Question:
Hi, i have added the search portlet to my portal. As you can see, the default value of number of results shown per page is 20. I want to change this size to 5. Ho do i change it?
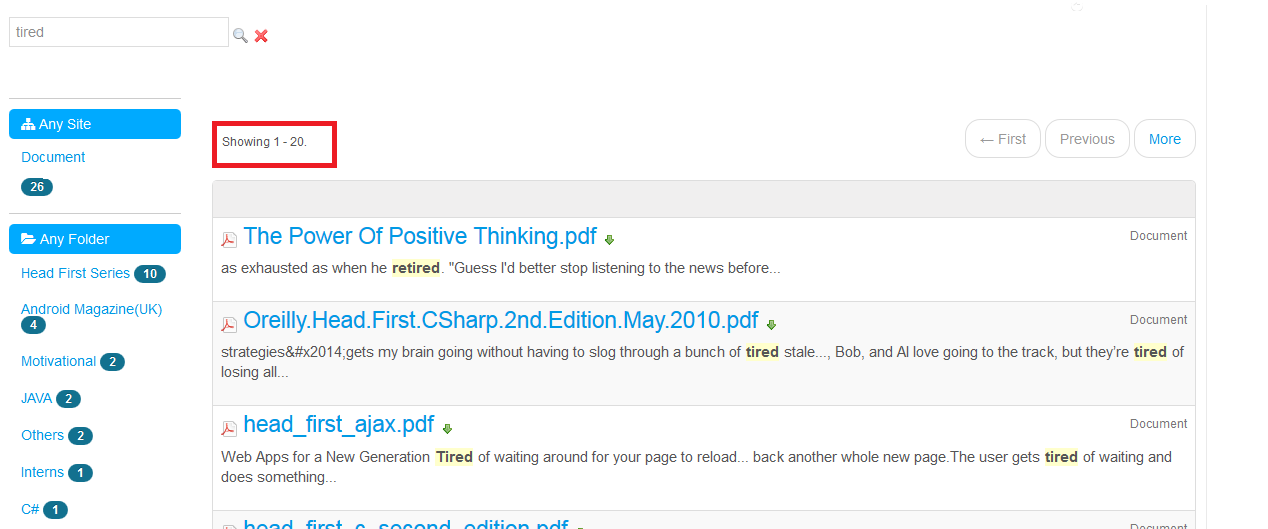
Answer: The default number of entries to display per page - the delta - can be configured in portal-ext.properties:
'''
##
## Search Container
##
#
# Set the default number of entries to display per page.
#
search.container.page.default.delta=20
'''
Other properties worth to mention:
'''
#
# Set the available values for the number of entries to display per page. An
# empty value, or commenting out the value, will disable delta resizing.
#
# Always include the value specified in the property
# "search.container.page.default.delta", since it is the default page size
# when no delta is specified. The absolute maximum allowed delta is 200.
#
search.container.page.delta.values=5,10,20,30,50,75
#
# Set the maximum number of pages available above and below the currently
# displayed page.
#
search.container.page.iterator.max.pages=25
#
# Set this to false to remove the pagination controls above or below
# results.
#
search.container.show.pagination.top=true
search.container.show.pagination.bottom=true
'''